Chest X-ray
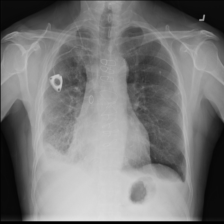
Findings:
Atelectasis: positive
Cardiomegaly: negative
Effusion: positive
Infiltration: positive
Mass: negative
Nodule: positive
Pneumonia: negative
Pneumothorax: negative
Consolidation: negative
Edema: negative
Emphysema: negative
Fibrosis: negative
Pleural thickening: positive
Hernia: negative